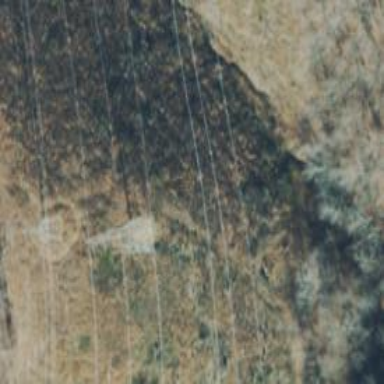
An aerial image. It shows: Power tower.